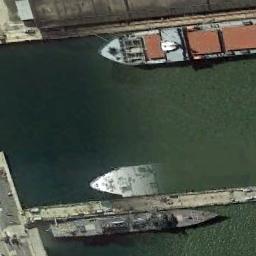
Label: ship